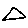
Label: triangle